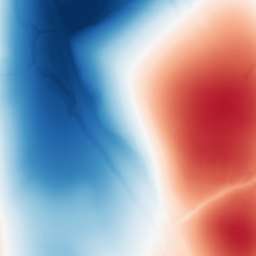
Category: trend_removal
Decomposition family: polynomial
Decomposition parameters: degree: 3
Upsampling method: bilinear
Upsampling parameters: scale: 4
Upsampling scale: 4